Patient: sex M, age 26
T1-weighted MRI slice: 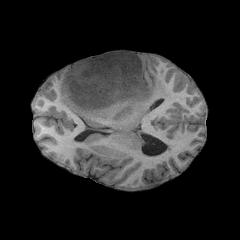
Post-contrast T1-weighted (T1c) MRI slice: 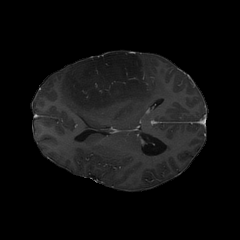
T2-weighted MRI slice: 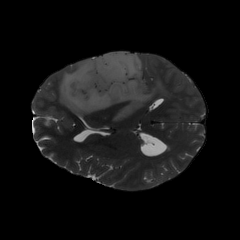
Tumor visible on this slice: yes
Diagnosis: Astrocytoma, IDH-mutant
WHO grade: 3